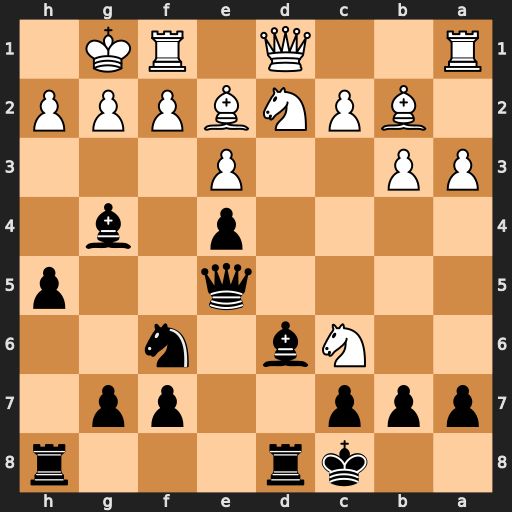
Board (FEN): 2kr3r/ppp2pp1/2Nb1n2/4q2p/4p1b1/PP2P3/1BPNBPPP/R2Q1RK1
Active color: b
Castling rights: -
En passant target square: -
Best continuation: Qxh2#